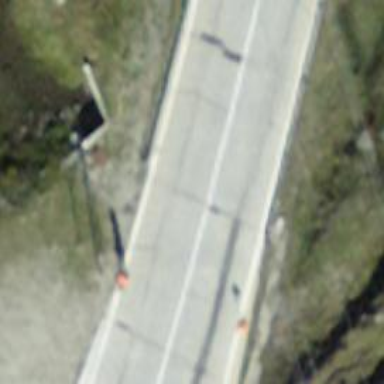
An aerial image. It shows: Concrete primary highway.